Field crop: tomato
Growth stage: 1
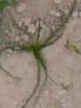
Species: cyperus